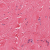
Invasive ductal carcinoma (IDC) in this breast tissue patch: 0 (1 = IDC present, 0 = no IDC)